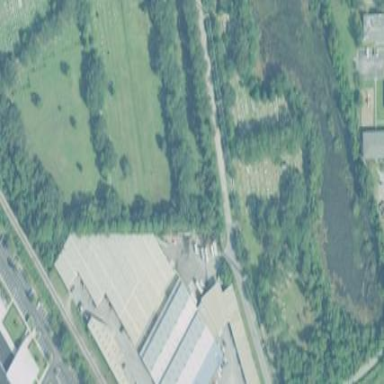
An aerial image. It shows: Cemetery.